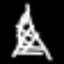
Label: The Eiffel Tower